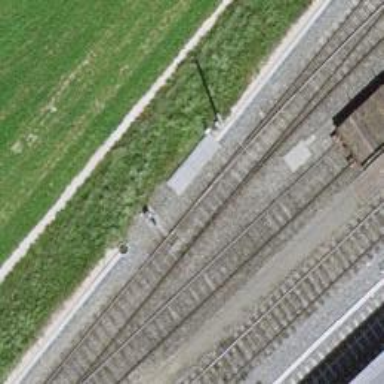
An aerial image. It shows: Railway switch.